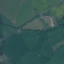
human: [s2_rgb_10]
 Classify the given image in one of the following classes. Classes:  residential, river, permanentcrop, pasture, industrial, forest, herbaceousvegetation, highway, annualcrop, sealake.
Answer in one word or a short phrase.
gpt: Pasture